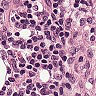
Metastatic tissue present: no